Question: I am new to google map api and I have a particular use case where I am having coordinates(latitude and longitude) of a moving person and I want to show it in map along with direction, So far, I have tried this
- html file'''
<!DOCTYPE html>
<html>
<head>
<script type="text/javascript" src="https://www.google.com/jsapi"></script>
<script type="text/javascript">
google.load("visualization", "1", {packages:["map"]});
google.setOnLoadCallback(drawMap);
function drawMap() {
var arr = [
['Lat', 'Lon','data'],
[12.938419, 77.62224, '0'],
[12.938494, 77.622377, '0'],
[12.938369, 77.622449, '0'],
[12.938345, 77.622521, '0'],
[12.938322, 77.622575, '0'],
[12.938346, 77.622631, '0'],
[12.938306, 77.622648, '0'],
[12.938299, 77.622695, '0'],
[12.938254, 77.622715, '0'],
[12.938242, 77.622761, '0'],
[12.938227, 77.622805, '0'],
[12.93819, 77.622792, '0'],
[12.938138, 77.622837, '0'],
[12.938129, 77.622887, '0'],
[12.938103, 77.622949, '0'],
[12.938066, 77.622989, '0'],
[12.938006, 77.622966, '0'],
[12.937933, 77.623001, '0'],
[12.937976, 77.623073, '0'],
[12.937954, 77.623128, '0'],
[12.937912, 77.623111, '0'],
[12.937882, 77.623034, '0'],
[12.937933, 77.623001, '0'],
[12.938006, 77.622966, '0'],
[12.937921, 77.62293, '0']
]
var data = google.visualization.arrayToDataTable(arr);
var map = new google.visualization.Map(document.getElementById('map_div'));
map.draw(data, {showTip: true, showLine: true, mapType: 'normal', useMapTypeControl:true, enableScrollWheel:true});
}
</script>
</head>
<body>
<div id="map_div" style="width: 800px; height: 600px"></div>
</body>
</html>
'''
the output that I'm getting is.
how can I show the direction in this code because in my real scenario I will have user coordinate only?
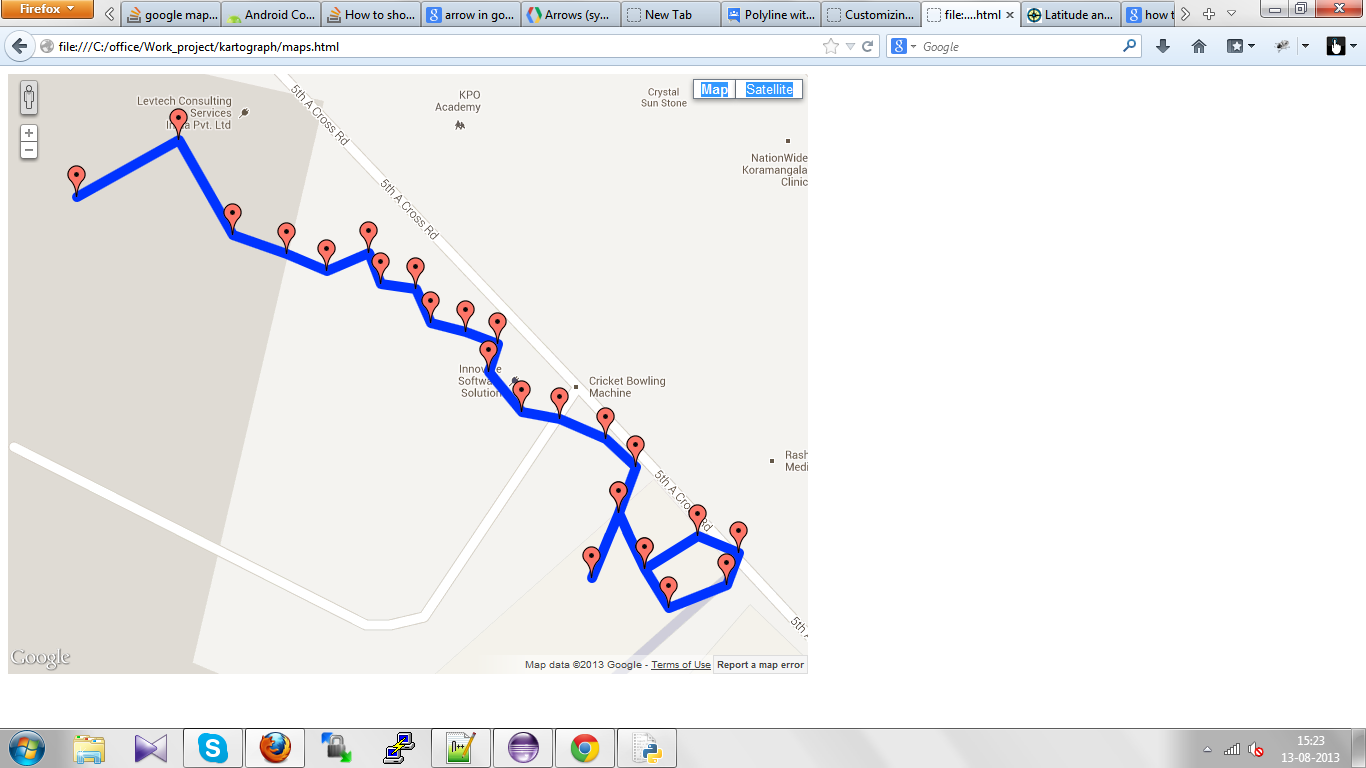
Answer: This can't be achieved by using the visualization-API, because you must be able to draw the arrows on the map(but you don't have access to the google.maps.Map-instance at all).
With the maps-JS-API it's not hard to implement, by using a <URL>
Demo: <URL>